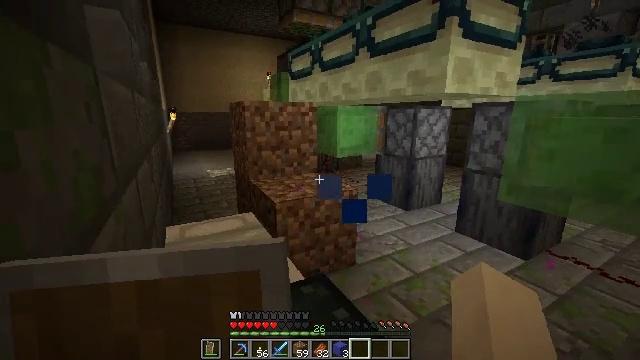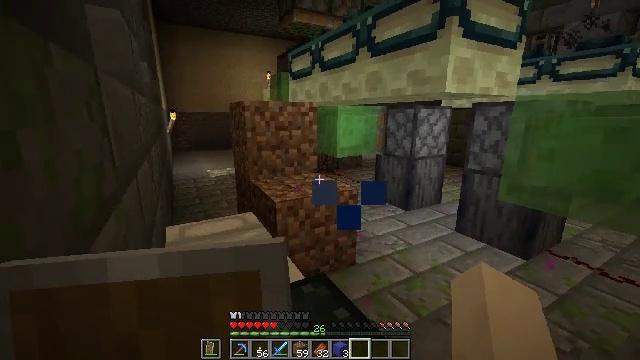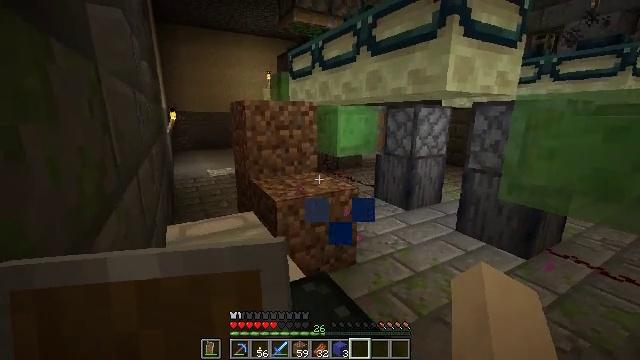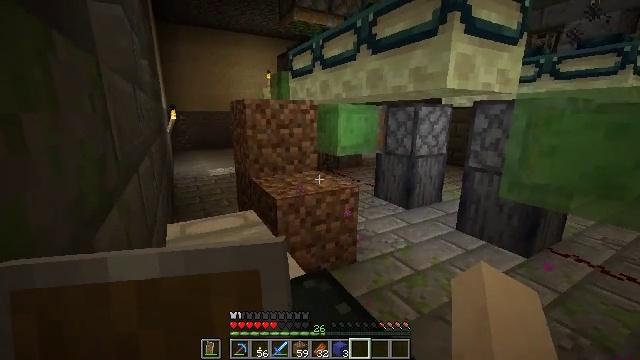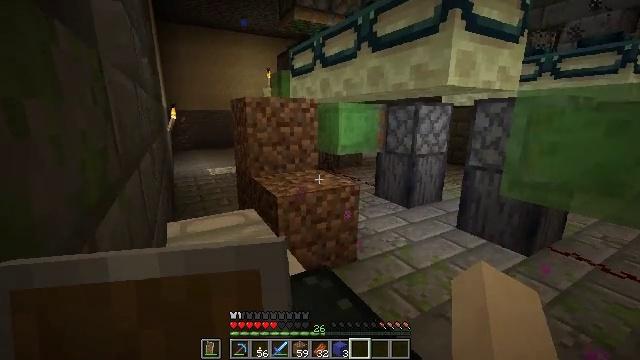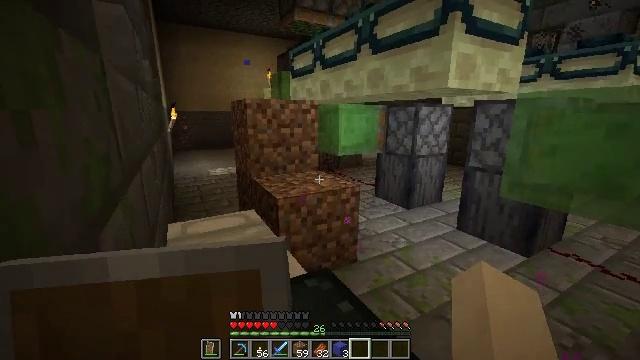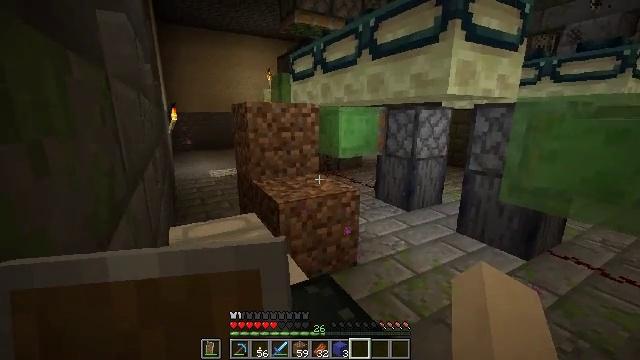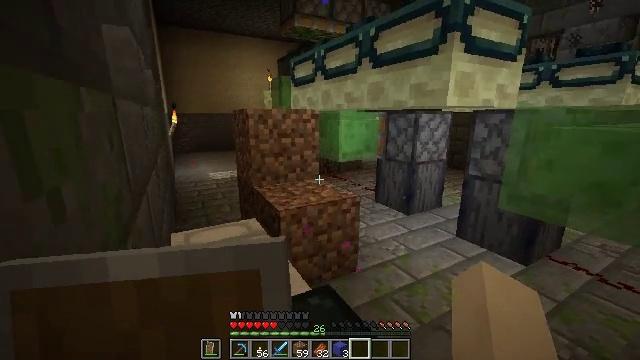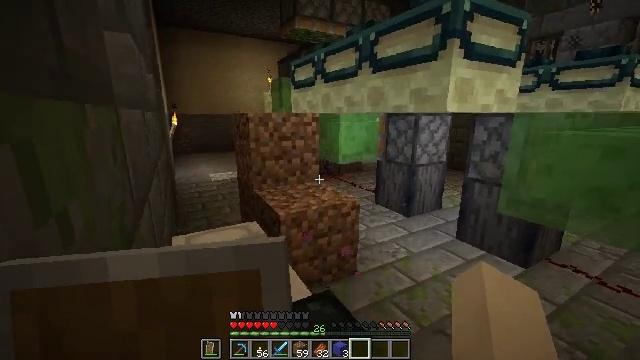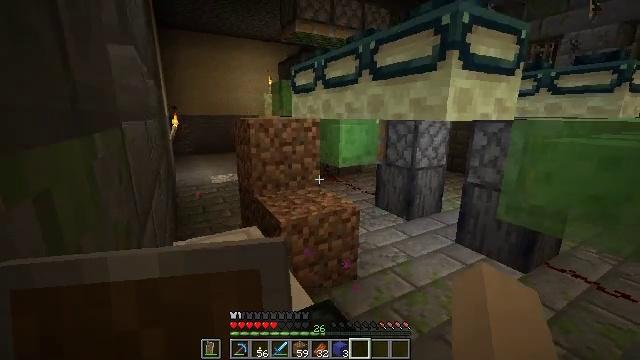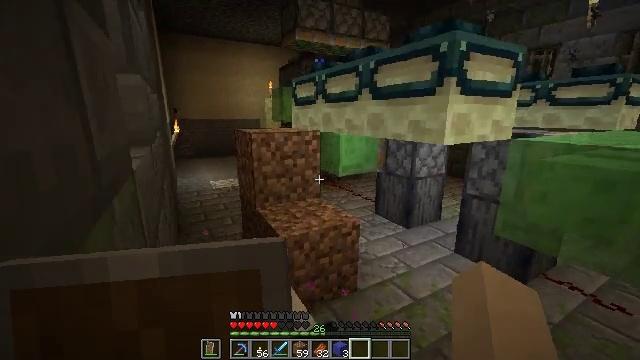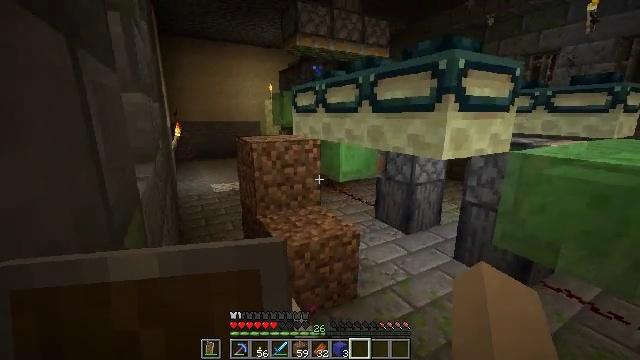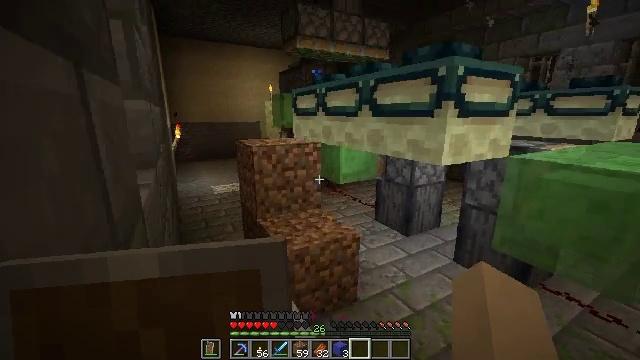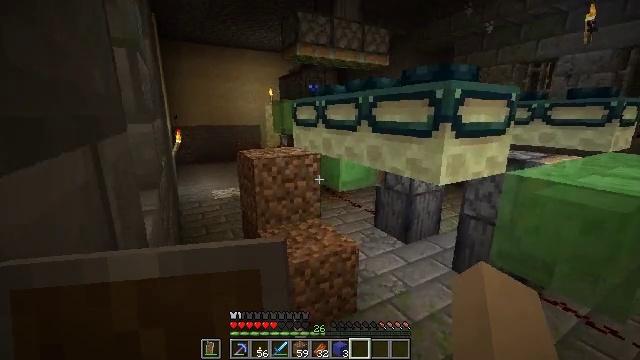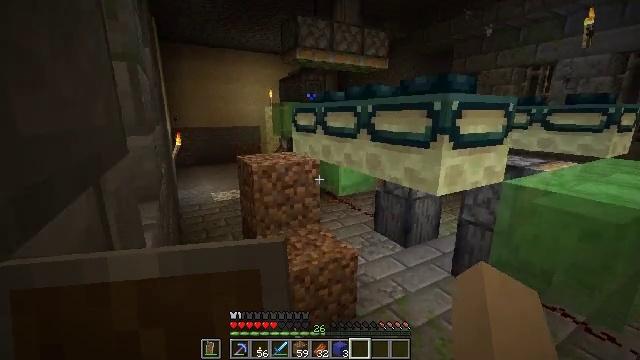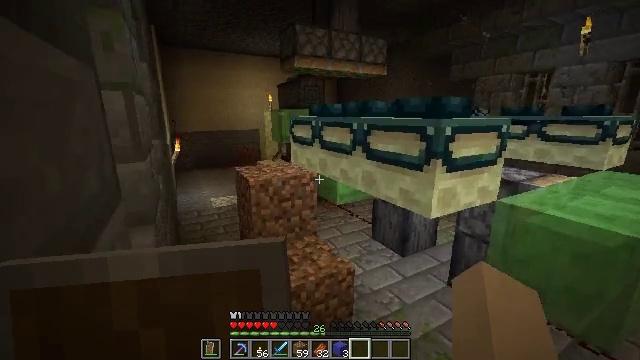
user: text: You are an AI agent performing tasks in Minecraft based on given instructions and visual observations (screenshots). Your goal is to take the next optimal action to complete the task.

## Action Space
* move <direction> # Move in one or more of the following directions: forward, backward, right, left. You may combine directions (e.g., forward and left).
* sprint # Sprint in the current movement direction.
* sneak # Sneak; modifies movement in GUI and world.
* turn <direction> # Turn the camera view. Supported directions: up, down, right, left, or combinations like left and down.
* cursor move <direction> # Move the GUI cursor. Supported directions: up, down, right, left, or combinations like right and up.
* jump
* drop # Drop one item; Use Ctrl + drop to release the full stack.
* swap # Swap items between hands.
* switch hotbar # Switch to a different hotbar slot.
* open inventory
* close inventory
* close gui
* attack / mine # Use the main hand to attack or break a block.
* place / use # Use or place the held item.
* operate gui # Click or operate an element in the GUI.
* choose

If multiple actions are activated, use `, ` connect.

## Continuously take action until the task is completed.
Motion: motion action
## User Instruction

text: Attack the slime block to pick it up.
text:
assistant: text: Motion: move forward and move left
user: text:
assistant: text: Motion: move forward and move left
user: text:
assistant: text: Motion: move forward and move left
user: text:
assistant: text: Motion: move forward and move left, jump
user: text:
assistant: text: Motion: move forward and move left, jump
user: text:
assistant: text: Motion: move forward and move left, jump
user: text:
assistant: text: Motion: move forward and move left, jump
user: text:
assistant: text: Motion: move forward and move left, jump
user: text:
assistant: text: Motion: move forward and move left, jump
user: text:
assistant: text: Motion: move forward and move left, jump
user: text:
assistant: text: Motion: move forward and move left, jump
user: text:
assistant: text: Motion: move forward and move left, jump
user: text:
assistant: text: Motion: move forward, jump
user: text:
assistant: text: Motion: move forward, jump
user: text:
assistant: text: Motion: move forward
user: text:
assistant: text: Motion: move forward
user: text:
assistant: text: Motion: move forward
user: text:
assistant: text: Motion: move forward
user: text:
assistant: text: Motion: move forward
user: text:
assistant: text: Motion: move forward
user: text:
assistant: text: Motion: move forward
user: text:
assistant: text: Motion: move forward, turn left and down
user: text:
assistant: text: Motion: move forward, turn left and down
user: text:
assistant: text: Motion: move forward and move left, turn left
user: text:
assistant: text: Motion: move forward and move left
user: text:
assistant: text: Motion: move forward and move left
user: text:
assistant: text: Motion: move forward and move left
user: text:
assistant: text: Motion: move forward, turn right
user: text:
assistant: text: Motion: move forward
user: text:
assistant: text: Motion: move forward